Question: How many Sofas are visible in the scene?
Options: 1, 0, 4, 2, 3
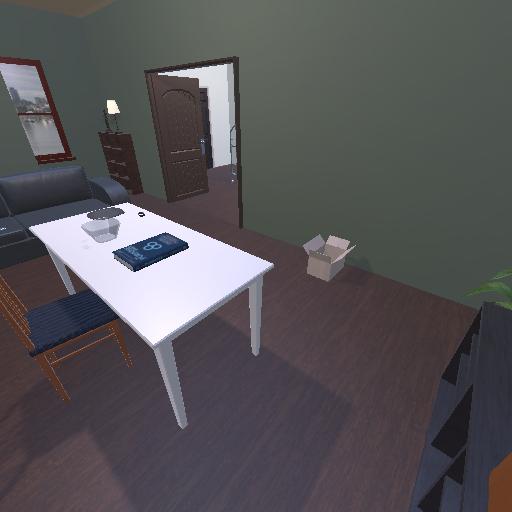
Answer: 1